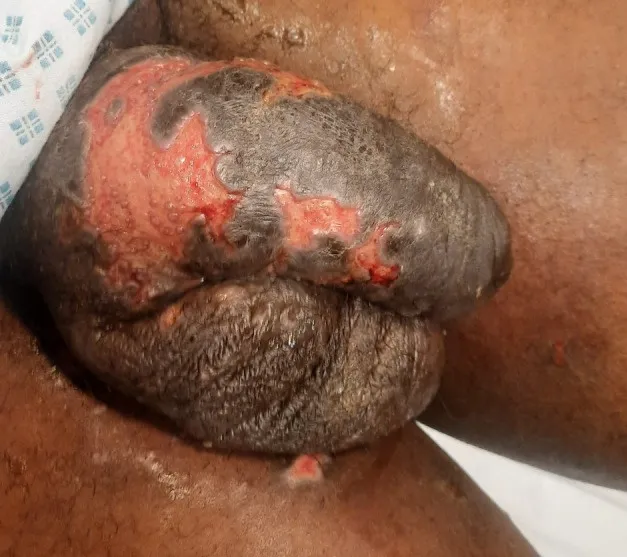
Penile shaft shows signs of necrosis, with infected necrotic skin, pus exudate, and patches of missing dermis on both the dorsal and ventral aspects.
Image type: medical_photograph (skin_photograph)